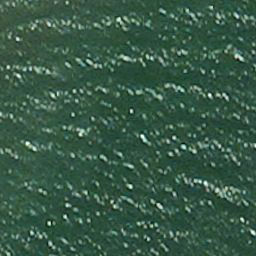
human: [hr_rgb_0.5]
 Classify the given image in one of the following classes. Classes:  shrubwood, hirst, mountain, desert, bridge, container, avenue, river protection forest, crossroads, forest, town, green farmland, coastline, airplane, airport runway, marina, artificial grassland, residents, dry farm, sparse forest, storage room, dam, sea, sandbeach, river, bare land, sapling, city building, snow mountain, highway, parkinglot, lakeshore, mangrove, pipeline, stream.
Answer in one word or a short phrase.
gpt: sea